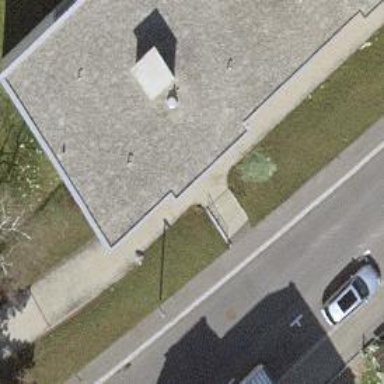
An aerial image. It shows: Sidewalk along the footway.